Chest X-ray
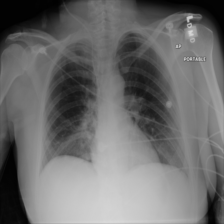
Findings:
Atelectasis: negative
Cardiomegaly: negative
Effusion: negative
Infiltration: negative
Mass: negative
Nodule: negative
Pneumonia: negative
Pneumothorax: negative
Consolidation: negative
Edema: negative
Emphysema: negative
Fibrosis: negative
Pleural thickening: negative
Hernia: negative